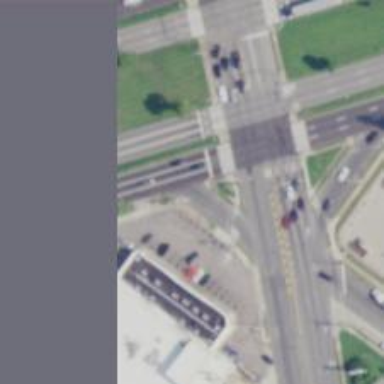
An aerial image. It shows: Marked crossing on footway.